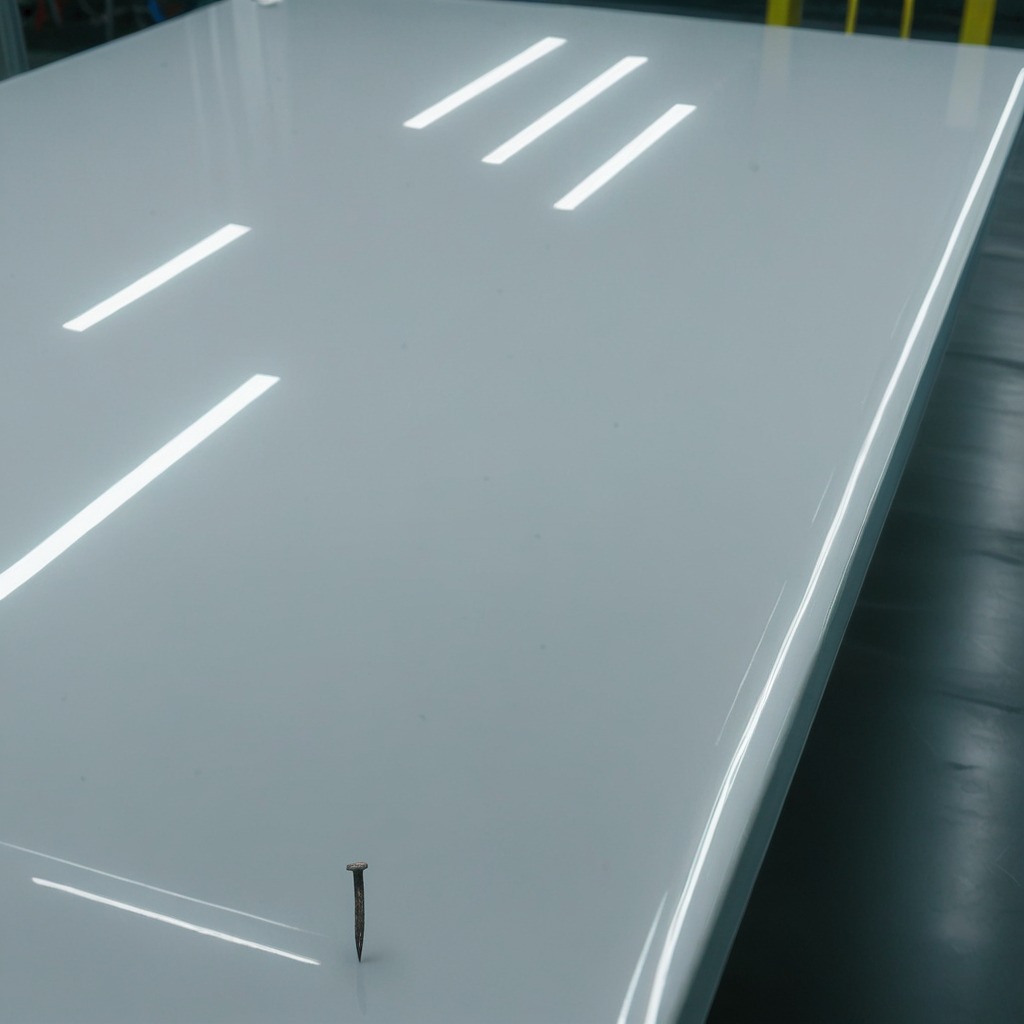
A nail is lying on the table in a ship maintenance bay industrial lighting.